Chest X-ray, PA view. Patient: 20 years old, sex F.
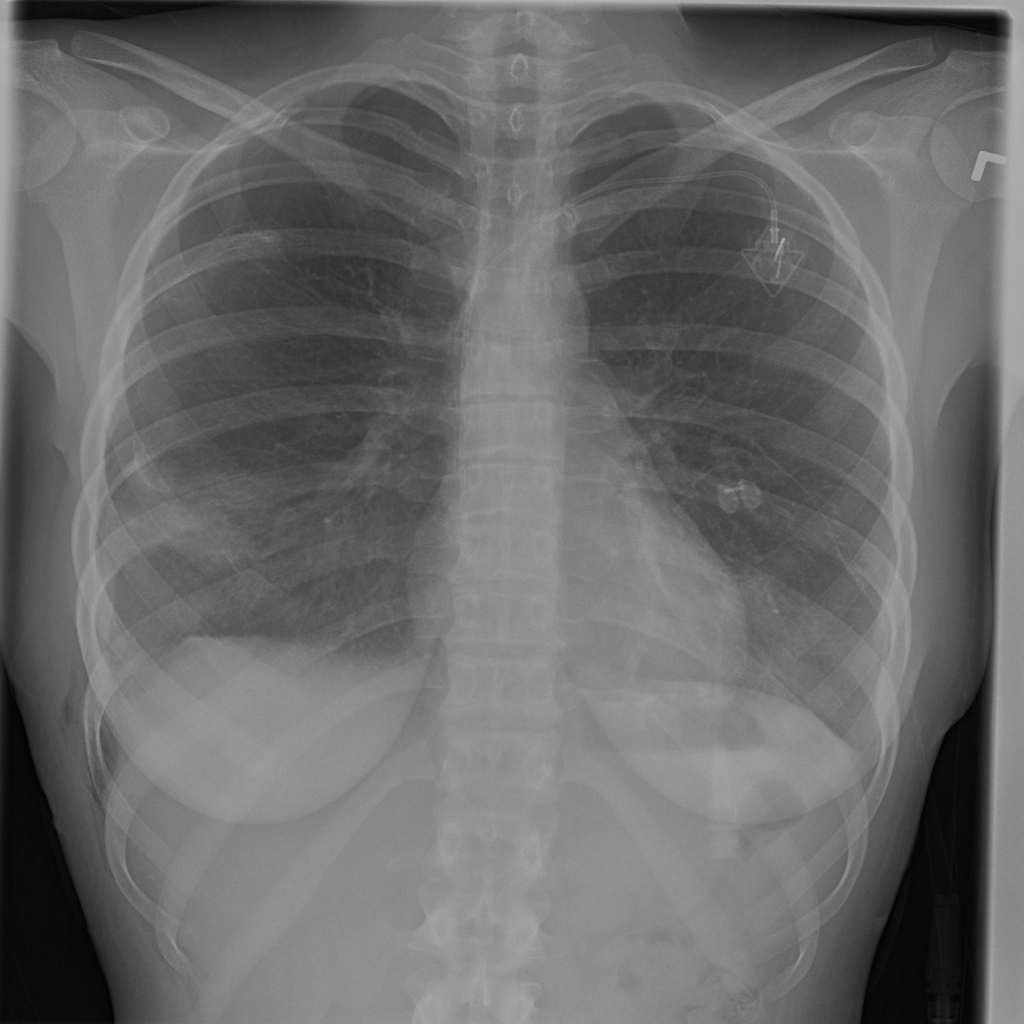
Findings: Pneumothorax